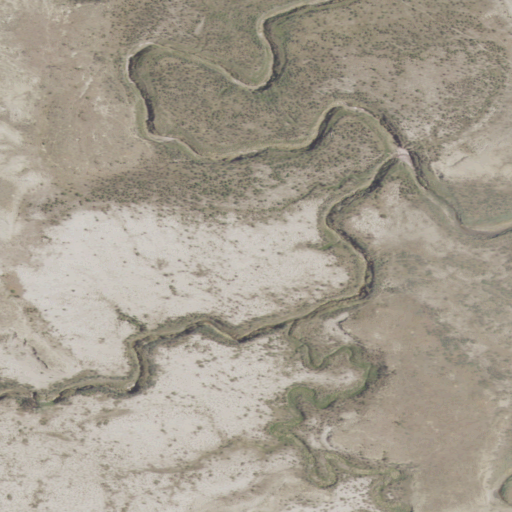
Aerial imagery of valley in Montana named Badland Coulee containing grassland, shrub, and herbaceous wetlands